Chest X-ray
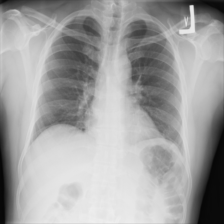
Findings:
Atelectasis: negative
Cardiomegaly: negative
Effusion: negative
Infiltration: negative
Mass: negative
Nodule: negative
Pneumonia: negative
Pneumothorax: negative
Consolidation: negative
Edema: negative
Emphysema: negative
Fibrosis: negative
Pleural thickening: negative
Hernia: negative